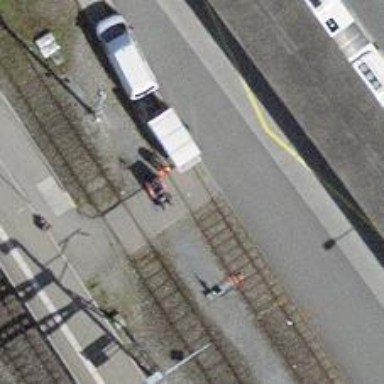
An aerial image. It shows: Crossing for the railway.